Field crop: maize
Growth stage: 2
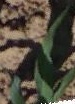
Species: maize